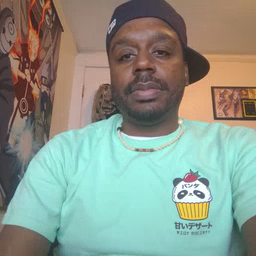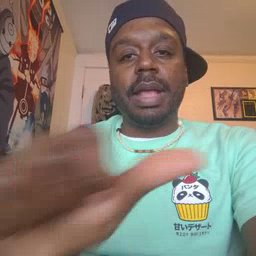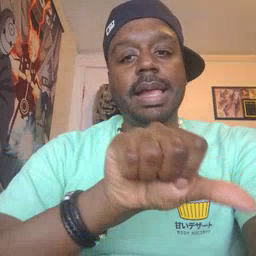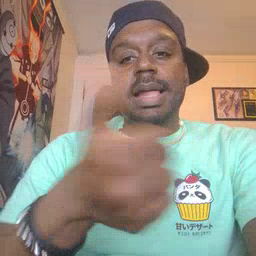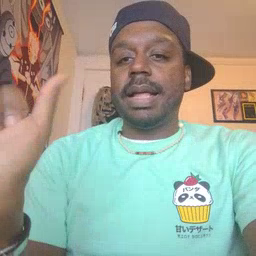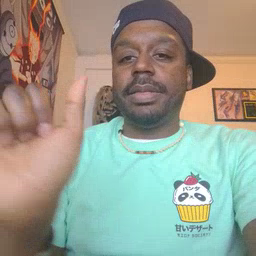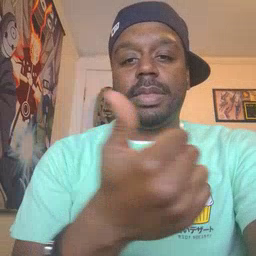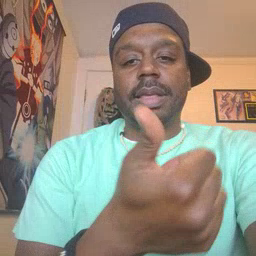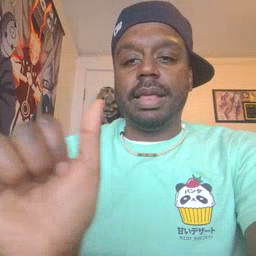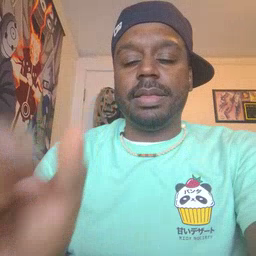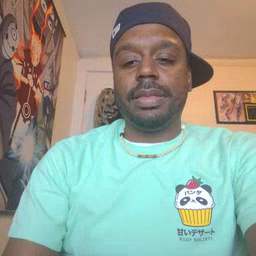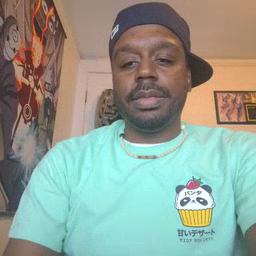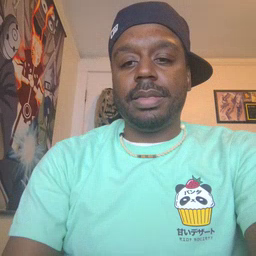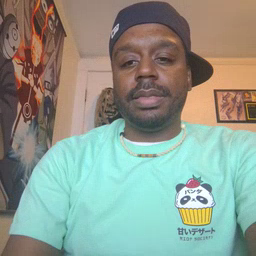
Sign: any